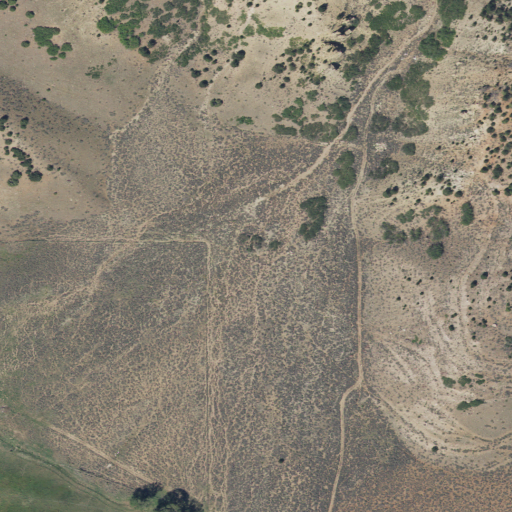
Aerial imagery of valley in Utah named Rude Hollow containing evergreen forest, shrub, and pasture